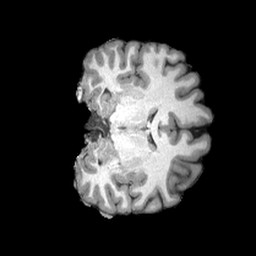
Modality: T1w
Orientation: coronal
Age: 19
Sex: male